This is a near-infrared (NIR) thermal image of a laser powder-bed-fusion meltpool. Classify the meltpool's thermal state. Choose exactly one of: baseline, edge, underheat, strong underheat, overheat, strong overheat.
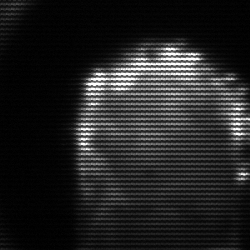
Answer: baseline